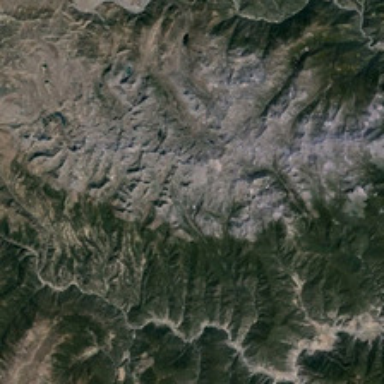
The high mountain covers a large area .